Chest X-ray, PA view. Patient: 21 years old, sex M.
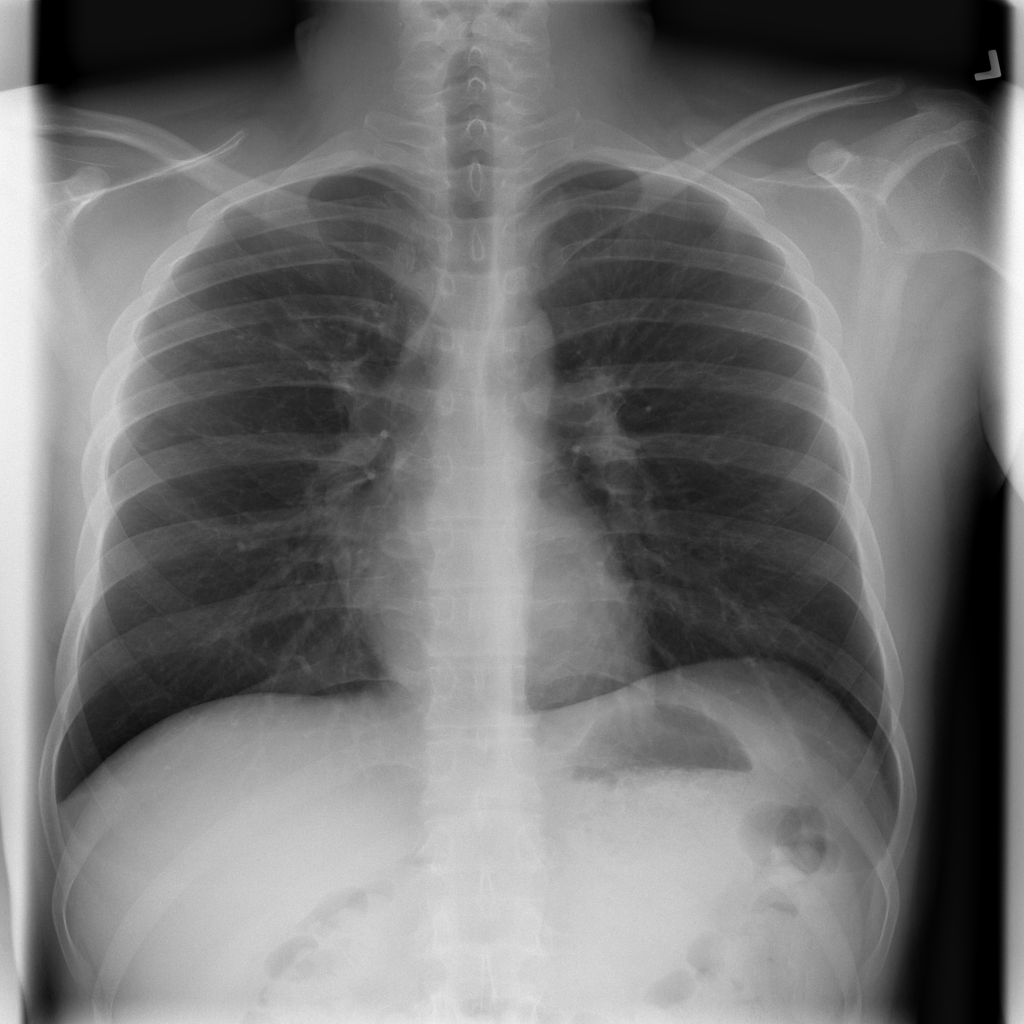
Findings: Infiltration